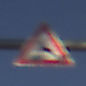
Verkehrszeichen: WildwechselRechts
Umgebung: Outdoor, Nature
Tageszeit: MorningAfternoon
Wetter: Clear
Licht: Natural
Jahreszeit: NotSpecified
Kontrast: HighContrast